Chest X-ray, AP view. Patient: 20 years old, sex M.
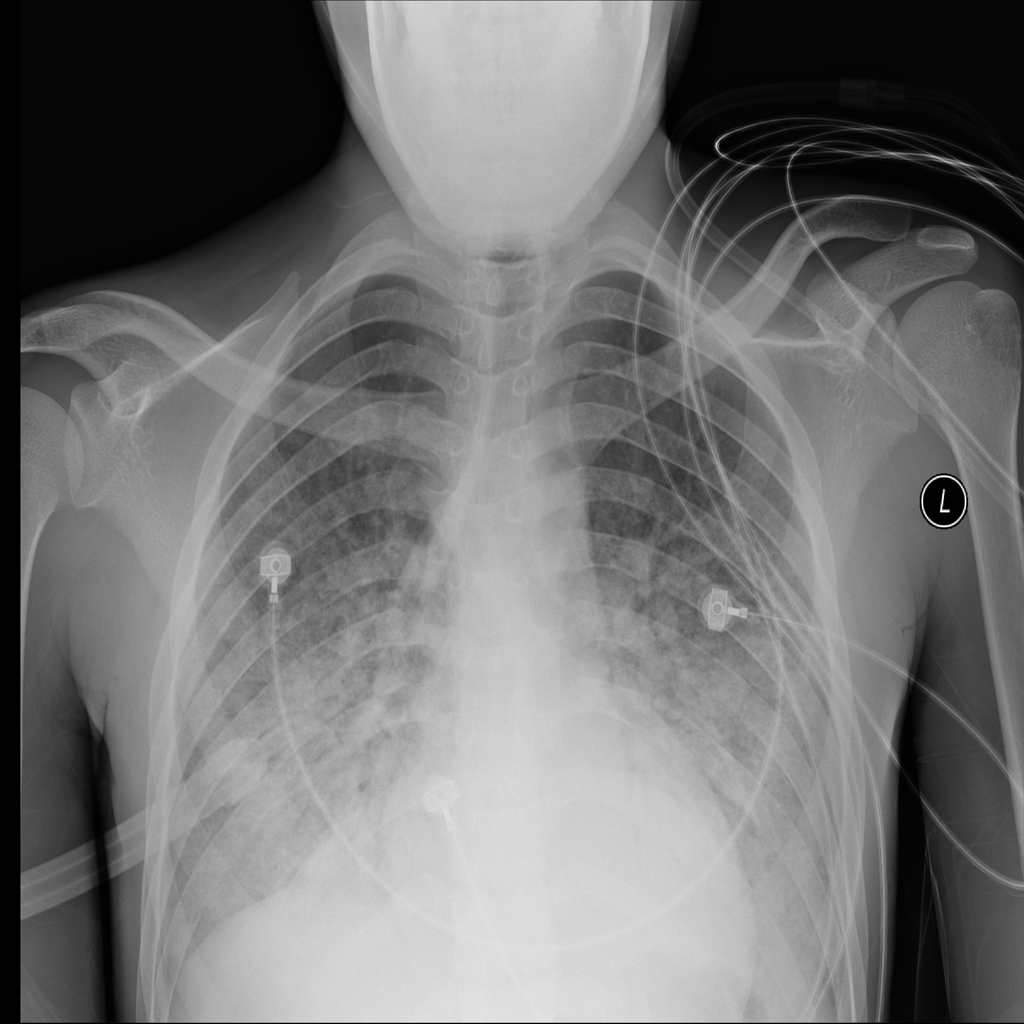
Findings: Edema